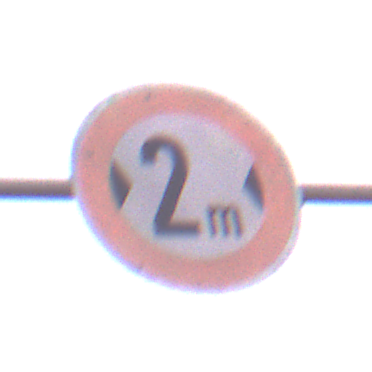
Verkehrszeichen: TatsaechlicheBreite2
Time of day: SunriseSunset
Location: Outdoor (Nature)
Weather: PartlyCloudy
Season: NotSpecified
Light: Natural